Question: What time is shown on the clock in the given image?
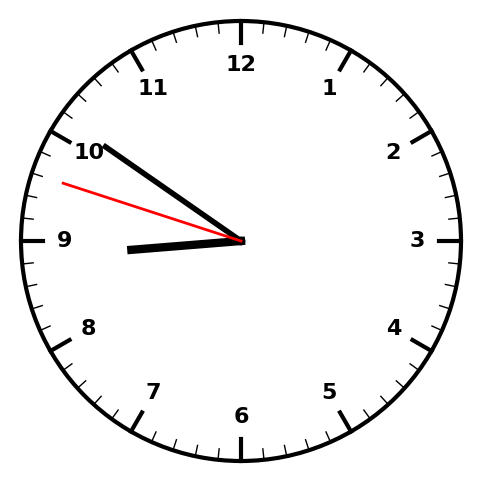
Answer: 08:50:48